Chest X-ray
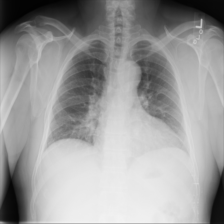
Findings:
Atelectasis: negative
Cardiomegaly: negative
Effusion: negative
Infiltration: negative
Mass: negative
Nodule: negative
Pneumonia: negative
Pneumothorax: negative
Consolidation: negative
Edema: negative
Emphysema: negative
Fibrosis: negative
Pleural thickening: negative
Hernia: negative